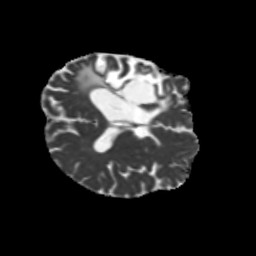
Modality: MD
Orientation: axial
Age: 57
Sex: male
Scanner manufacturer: siemens
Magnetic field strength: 3 T
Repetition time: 5.25 s
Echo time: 0.08 s